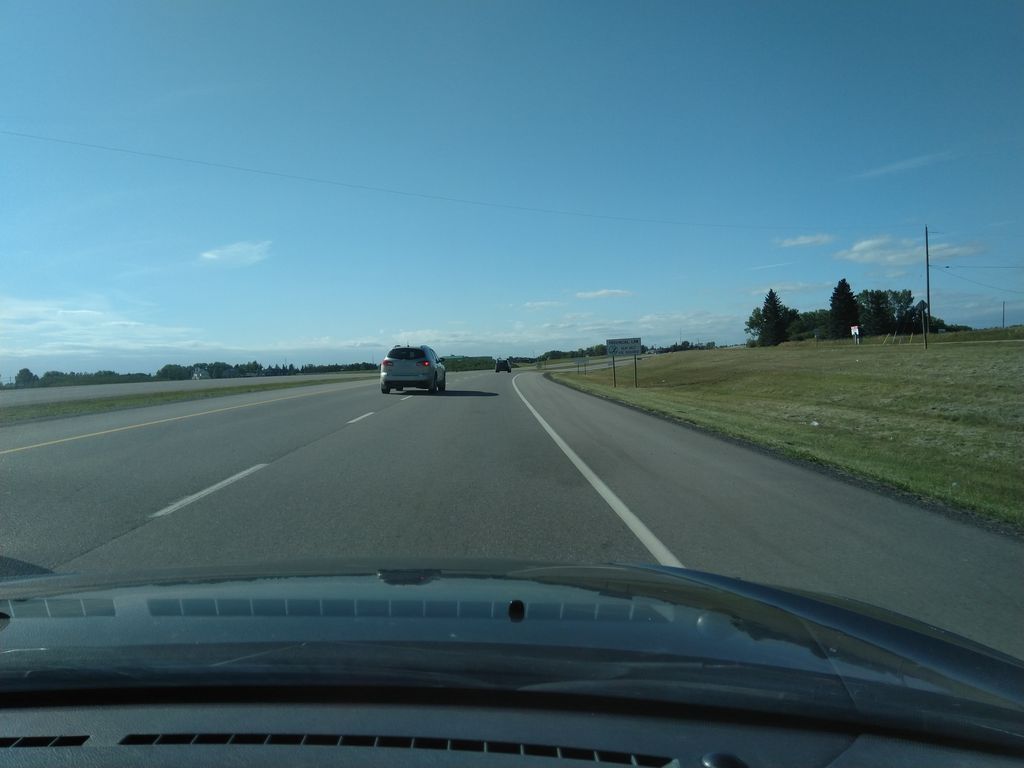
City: calgary